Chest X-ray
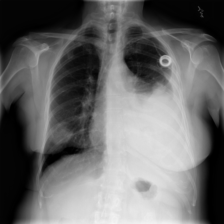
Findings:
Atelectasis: positive
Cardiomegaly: negative
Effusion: positive
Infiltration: negative
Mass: positive
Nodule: negative
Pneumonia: negative
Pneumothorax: negative
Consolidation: negative
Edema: negative
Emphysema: negative
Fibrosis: negative
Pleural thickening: negative
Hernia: negative